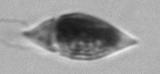
Label: Amphidinium